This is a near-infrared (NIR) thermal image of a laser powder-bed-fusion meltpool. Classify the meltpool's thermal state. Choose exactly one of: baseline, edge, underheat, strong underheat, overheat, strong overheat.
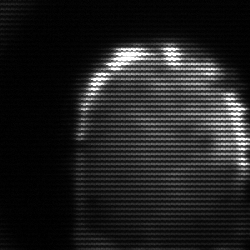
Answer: baseline